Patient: sex F, age 54
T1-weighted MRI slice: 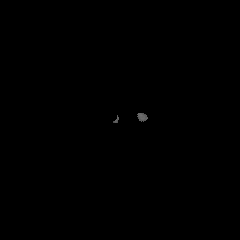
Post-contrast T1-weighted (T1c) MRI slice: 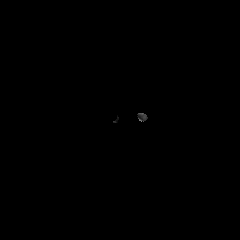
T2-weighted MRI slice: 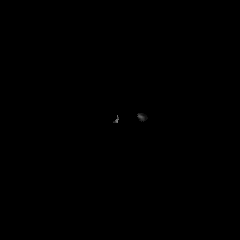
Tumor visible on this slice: no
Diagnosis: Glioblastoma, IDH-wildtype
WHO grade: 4